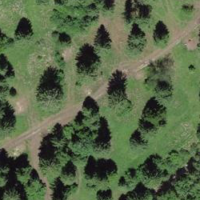
EUNIS habitat code: 41
Species observed at this site:
Asarum europaeum